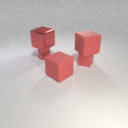
small red rubber cube below large red rubber cube